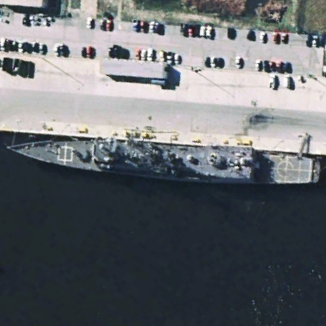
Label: cruiser